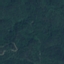
Label: Forest